This plot shows a bearing's acceleration signal over time (raw waveform). Determine the bearing's health state. Answer with exactly one of: normal, inner_race, outer_race, ball.
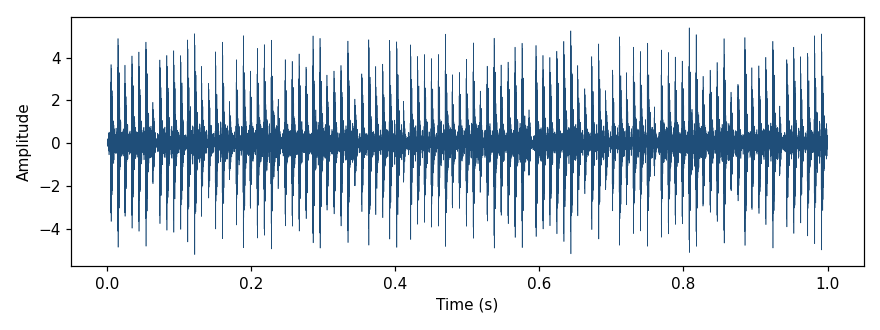
Answer: outer_race